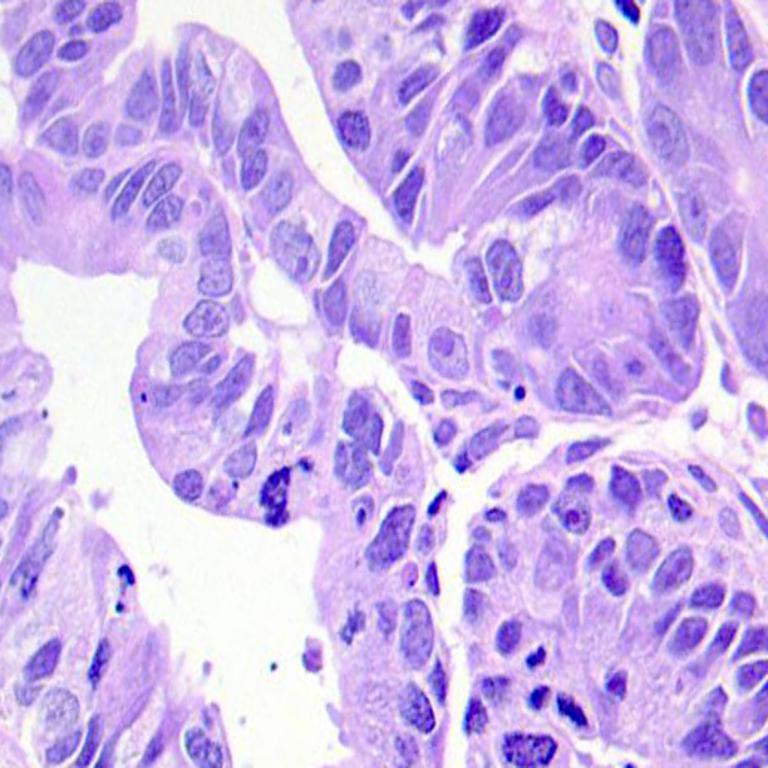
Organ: colon
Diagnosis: adenocarcinomas